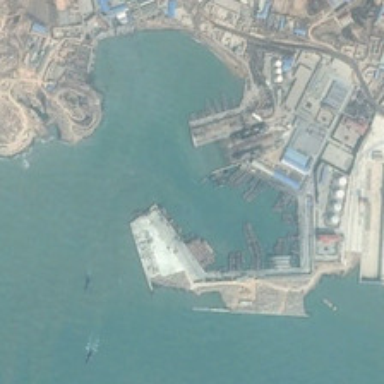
Many boats are in a port near many buildings and bareland .